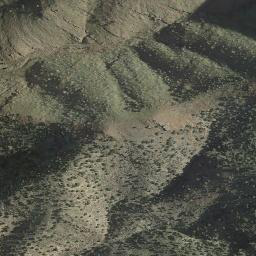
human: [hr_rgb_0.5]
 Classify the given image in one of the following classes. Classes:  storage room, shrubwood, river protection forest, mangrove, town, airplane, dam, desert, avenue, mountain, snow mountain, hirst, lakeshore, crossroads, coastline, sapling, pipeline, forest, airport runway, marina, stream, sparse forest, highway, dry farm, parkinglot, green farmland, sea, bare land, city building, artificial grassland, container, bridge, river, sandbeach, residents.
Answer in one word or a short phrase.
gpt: mountain